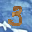
Label: 3